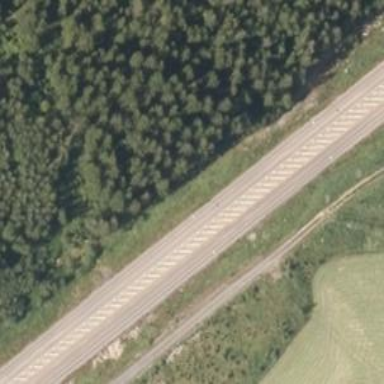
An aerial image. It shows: Asphalt road classified as trunk highway.